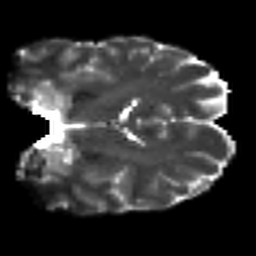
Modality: T2w
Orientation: coronal
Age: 26
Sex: female
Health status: ill
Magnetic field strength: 3 T
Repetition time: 8.4 s
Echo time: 0.0926 s